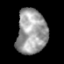
Tissue: prostate
Cell type: Myeloid cells
Senescence score: 0.2813
Nuclear area (px): 1328
Mean DAPI intensity: 157.386